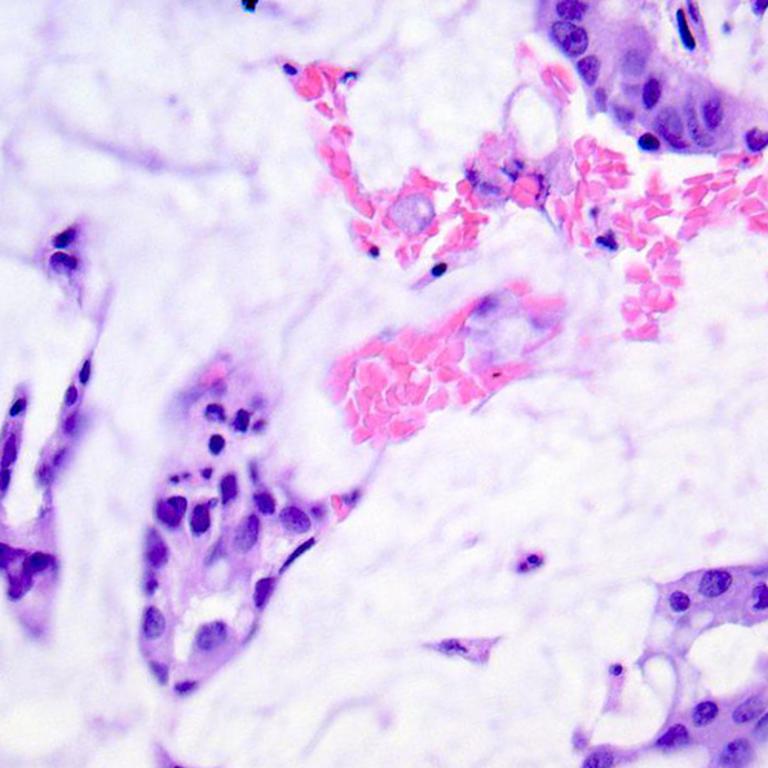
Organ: colon
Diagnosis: adenocarcinomas